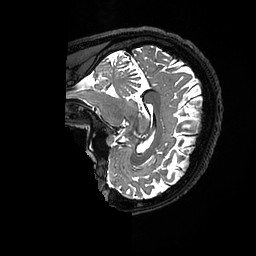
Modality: T2w
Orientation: sagittal
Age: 28
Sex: female
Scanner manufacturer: ge
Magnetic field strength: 3 T
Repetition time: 3.202 s
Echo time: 0.06602 s